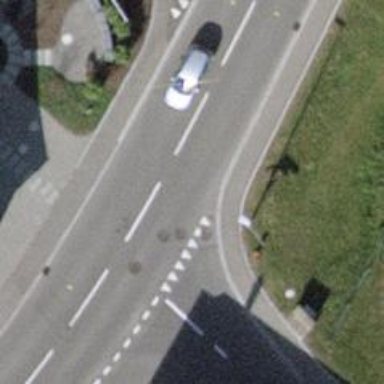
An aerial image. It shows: Uncontrolled crossing on the road.